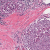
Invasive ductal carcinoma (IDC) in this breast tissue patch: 0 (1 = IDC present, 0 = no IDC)